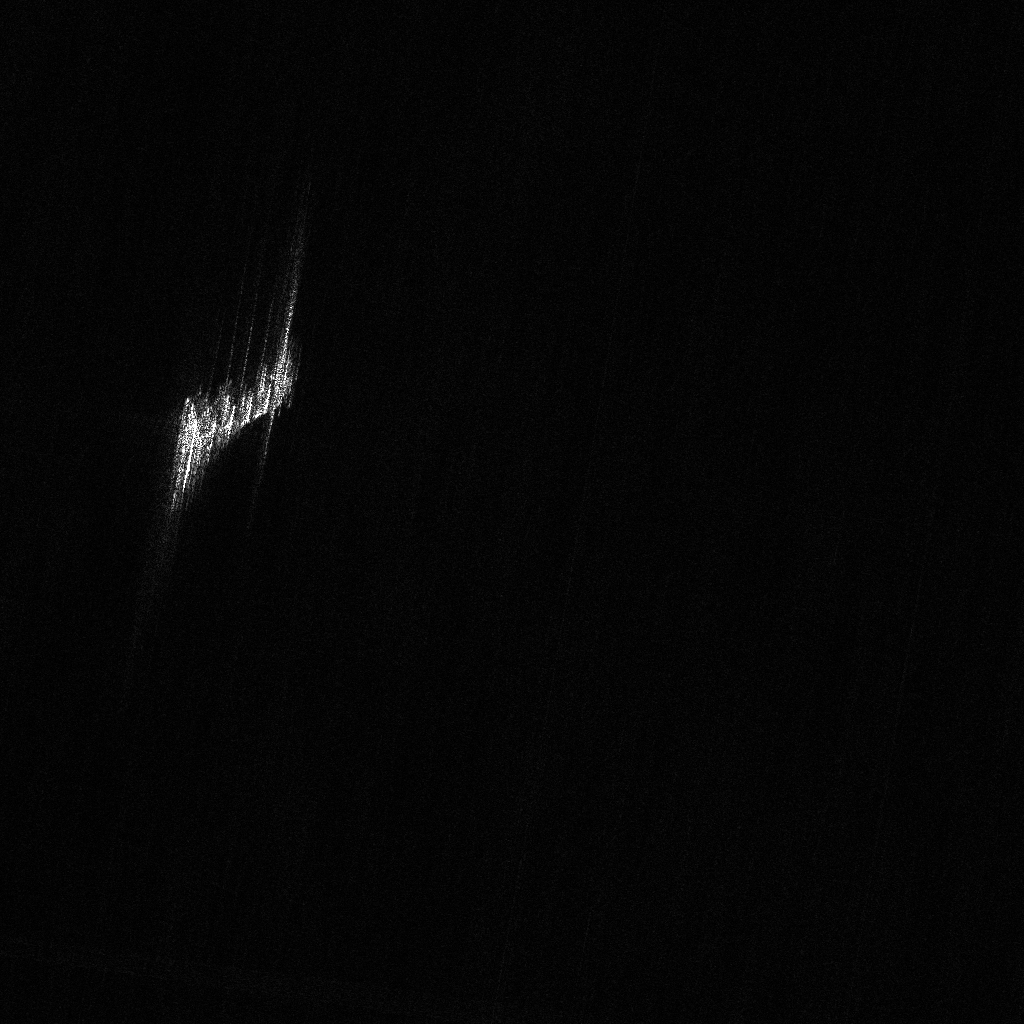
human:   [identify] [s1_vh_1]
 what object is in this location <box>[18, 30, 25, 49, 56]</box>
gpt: <ref>1 large cell-container at the left</ref>